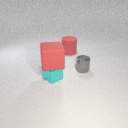
small gray metal cylinder to the right of large red rubber cylinder